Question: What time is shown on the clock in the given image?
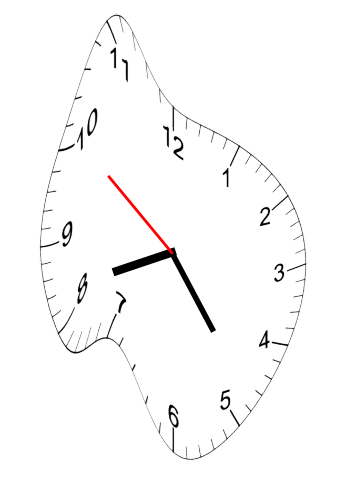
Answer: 08:23:51